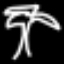
Label: palm tree